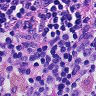
Metastatic tissue present: no